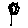
Label: flower